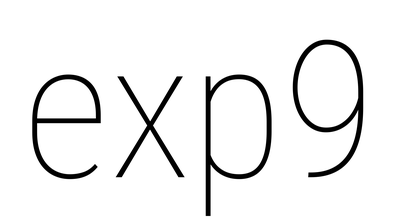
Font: Roboto_Condensed_Thin